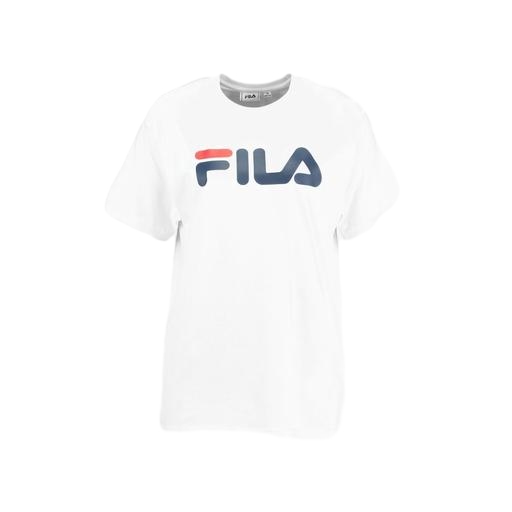
white logo graphic tee, white logo-print t-shirt, white logo print t-shirt, white background